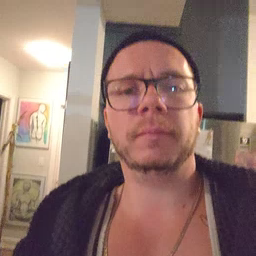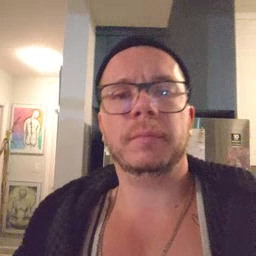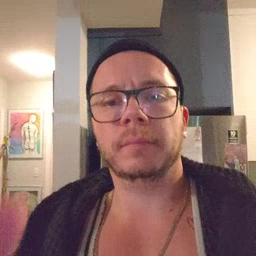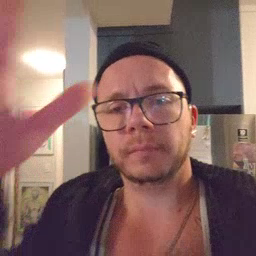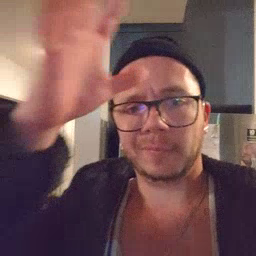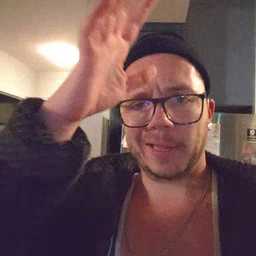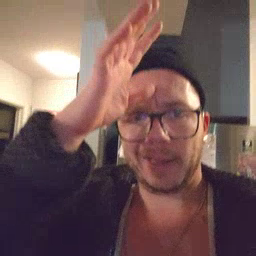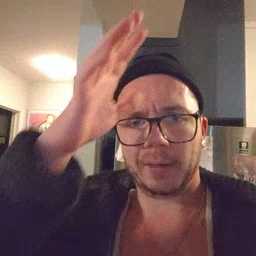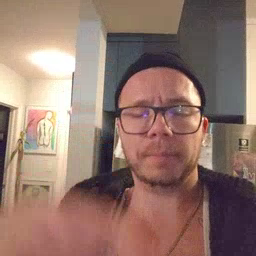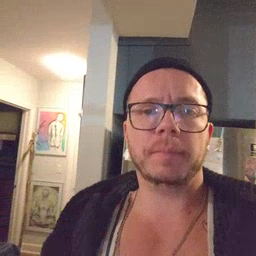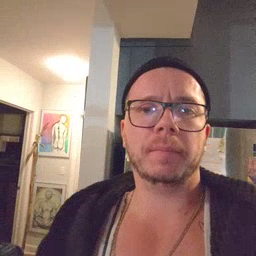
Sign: dad